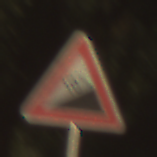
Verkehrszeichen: Steigung10
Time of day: SunriseSunset
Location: Outdoor (Suburban)
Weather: Clear
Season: NotSpecified
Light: Natural